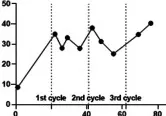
Immunomonitoring data in the course of ICI therapy. (A-C) Clinical routine Inflammatory parameters.
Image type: pathology (giemsa)